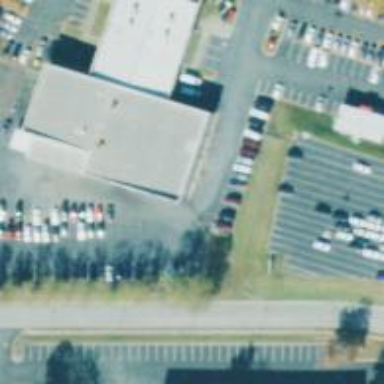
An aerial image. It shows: Building with car rental service.